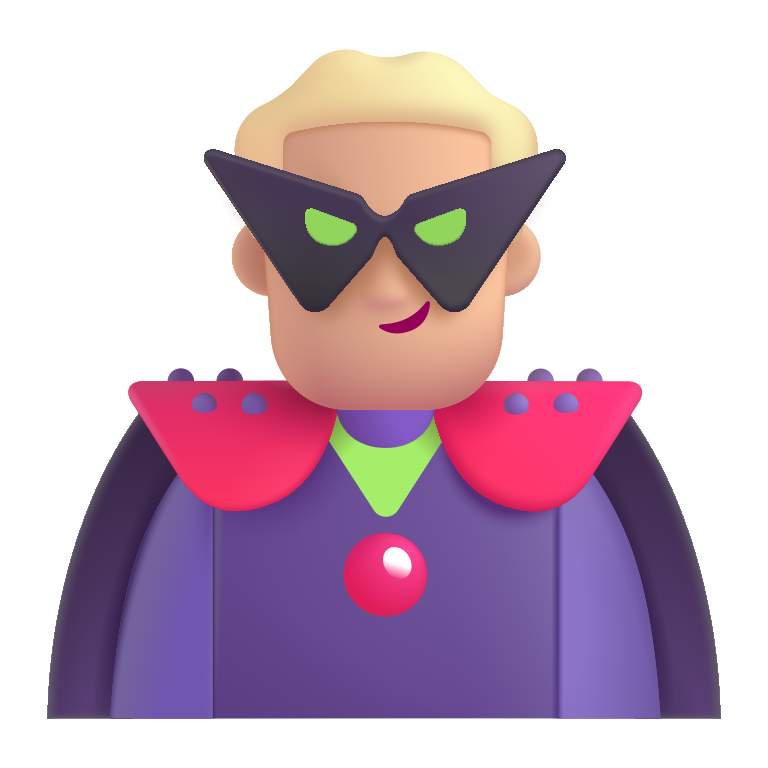
man supervillain color  light